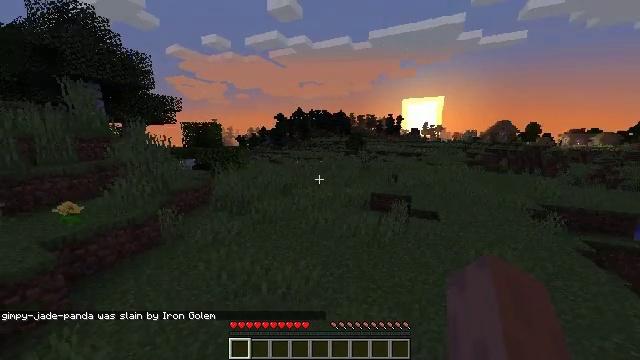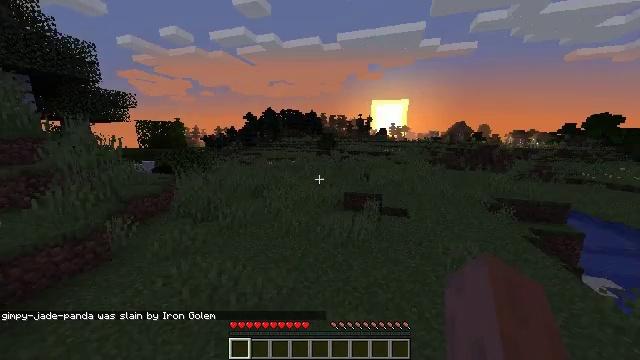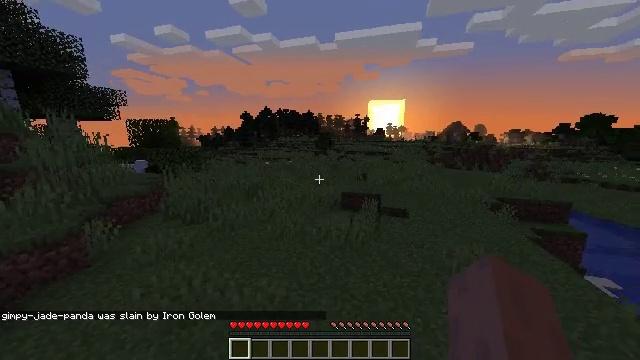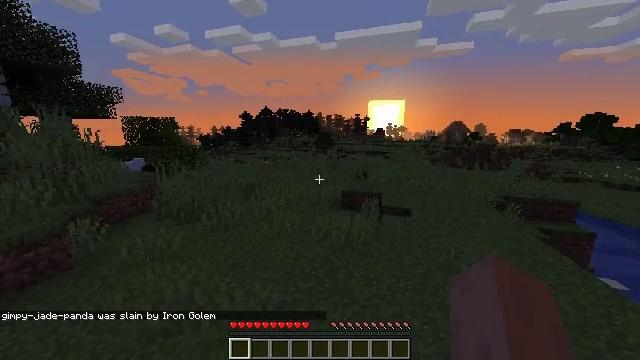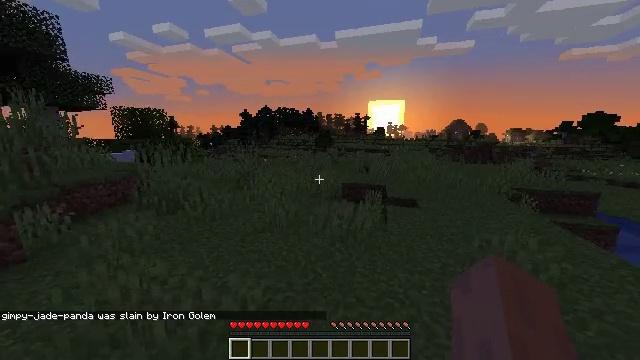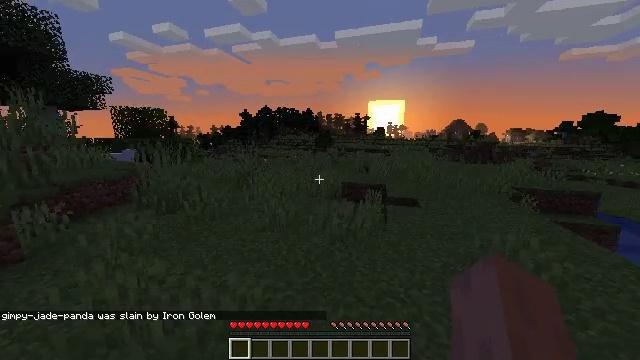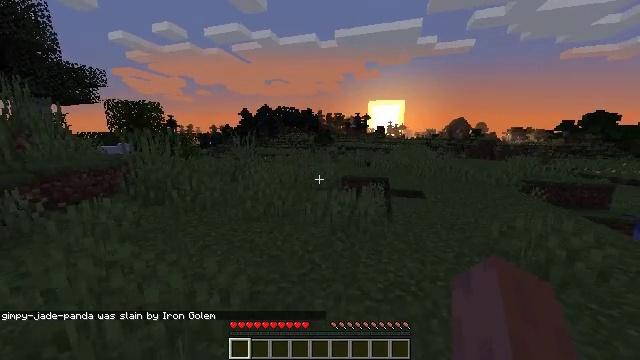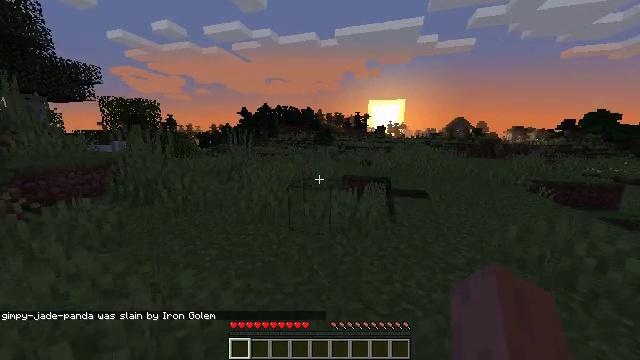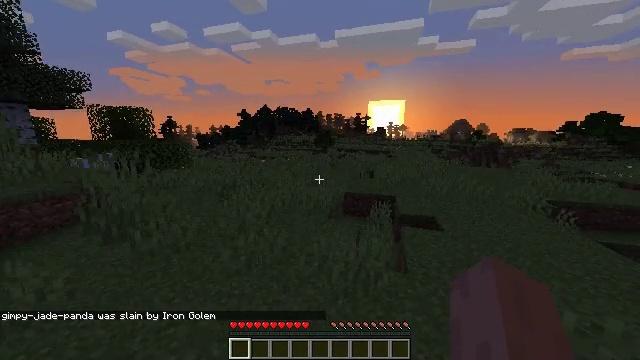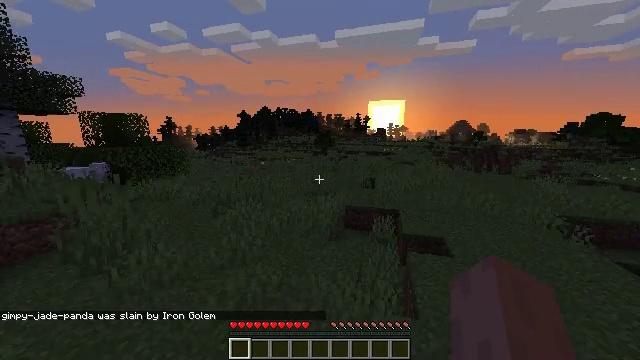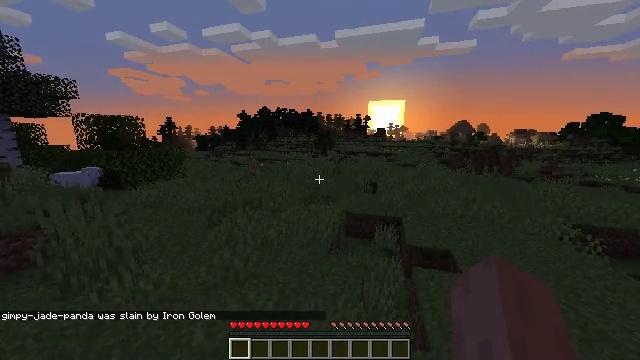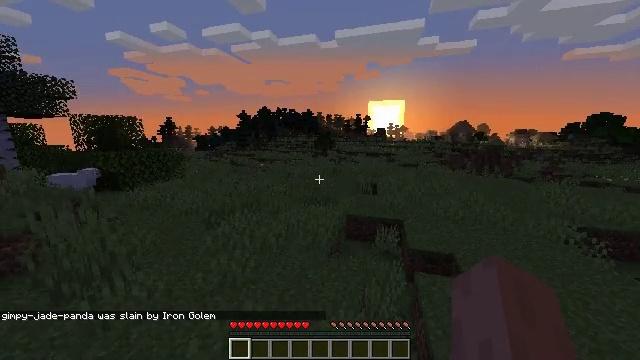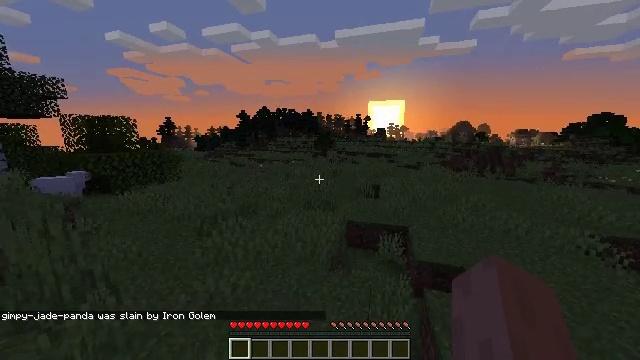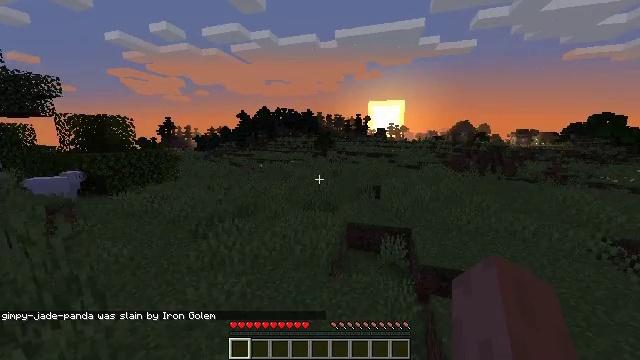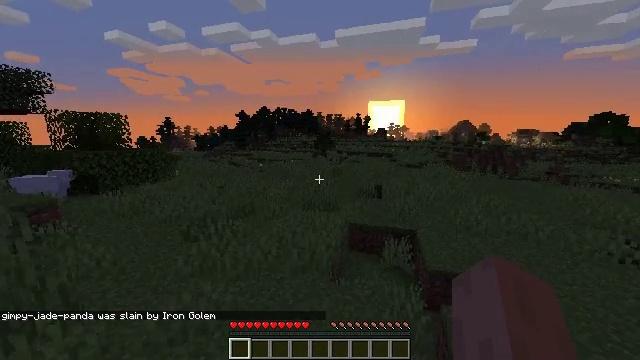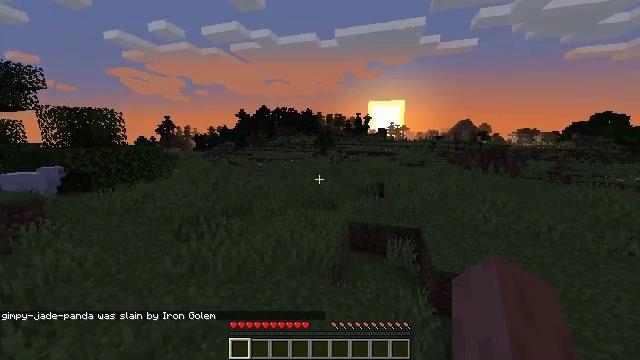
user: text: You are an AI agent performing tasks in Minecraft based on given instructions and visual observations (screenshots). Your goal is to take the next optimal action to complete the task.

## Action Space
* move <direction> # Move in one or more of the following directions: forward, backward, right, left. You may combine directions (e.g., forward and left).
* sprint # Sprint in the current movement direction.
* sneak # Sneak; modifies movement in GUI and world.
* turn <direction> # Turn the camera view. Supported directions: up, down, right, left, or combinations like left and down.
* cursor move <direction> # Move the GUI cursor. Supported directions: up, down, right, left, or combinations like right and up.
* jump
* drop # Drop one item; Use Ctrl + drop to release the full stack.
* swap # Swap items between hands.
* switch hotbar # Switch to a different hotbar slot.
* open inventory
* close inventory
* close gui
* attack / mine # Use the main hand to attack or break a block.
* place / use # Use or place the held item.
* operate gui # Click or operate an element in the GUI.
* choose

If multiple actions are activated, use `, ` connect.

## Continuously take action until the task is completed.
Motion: motion action
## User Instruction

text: Remove an emerald from the inventory.
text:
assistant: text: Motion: move forward and move right, sprint, turn right, jump
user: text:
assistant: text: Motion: move forward, sprint, jump
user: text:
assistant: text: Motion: move forward, sprint, jump
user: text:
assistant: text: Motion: move forward, sprint, jump
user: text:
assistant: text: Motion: move forward, sprint, jump
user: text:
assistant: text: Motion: move forward, sprint, jump
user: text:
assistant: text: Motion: move forward, sprint, jump
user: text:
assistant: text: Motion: move forward, sprint, jump
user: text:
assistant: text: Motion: move forward, sprint, jump
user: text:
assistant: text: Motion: move forward, sprint, jump
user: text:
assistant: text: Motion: move forward, sprint, jump
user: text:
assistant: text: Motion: move forward, sprint, jump
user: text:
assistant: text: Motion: move forward, sprint, jump
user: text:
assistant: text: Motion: move forward, sprint, jump
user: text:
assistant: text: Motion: move forward, sprint, jump
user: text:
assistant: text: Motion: move forward, sprint, jump
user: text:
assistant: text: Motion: move forward, sprint, jump
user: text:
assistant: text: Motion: move forward, sprint, jump
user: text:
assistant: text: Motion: move forward, sprint, jump
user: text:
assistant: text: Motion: move forward, sprint, jump
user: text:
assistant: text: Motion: move forward, sprint, jump
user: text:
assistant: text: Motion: move forward, sprint, turn left, jump
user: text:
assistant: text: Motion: move forward, sprint, turn left, jump
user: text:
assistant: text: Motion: move forward, sprint, jump
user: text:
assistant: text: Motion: move forward, sprint, jump
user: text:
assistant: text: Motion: move forward, sprint, jump
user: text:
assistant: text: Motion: move forward, sprint, jump
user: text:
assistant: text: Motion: move forward, sprint, jump
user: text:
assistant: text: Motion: move forward, sprint, jump
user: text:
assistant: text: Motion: move forward, sprint, jump